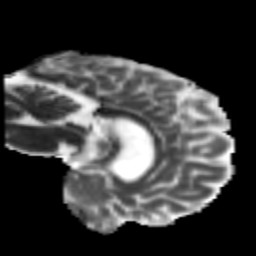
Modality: MD
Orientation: sagittal
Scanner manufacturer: siemens
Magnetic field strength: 3 T
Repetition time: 8.8 s
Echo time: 0.085 s